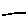
Label: line